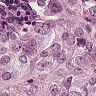
Metastatic tissue present: yes